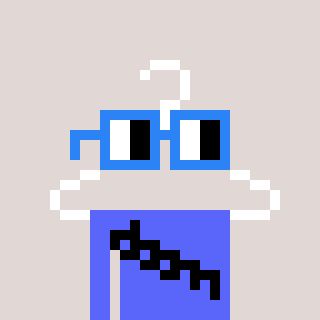
a pixel art character with square blue glasses, a hanger-shaped head and a purple-colored body on a warm background